Question: I can't figure this one on my own. Maybe I'm missing something. I have a controller and a directive which creates its own scope.
Plunker link : <URL>
Here is the controller code which just creates 3 variables and exposes a "change" function for each one :
'''
var myApp = angular.module("myApp",[]);
myApp.controller('MainController', function ( $scope, $rootScope ) {
$rootScope.showStuff = true;
$scope.showStuff2 = true;
$scope.showStuffObj = { stuff : true };
$scope.changeStuff = function () {
$rootScope.showStuff = false;
}
$scope.changeStuff2 = function () {
$scope.showStuff2 = false;
}
$scope.changeStuff3 = function () {
$scope.showStuffObj.stuff = false;
}
});
'''
Coming up next, the directive:
'''
myApp.directive("mydirective", function () {
return {
scope : {
showStuff : "=",
showStuff2 : "=",
showStuffObj : '='
},
restrict : "EA",
template : "<h2>Running</h2>",
link : function ( $scope ) {
console.log("running directive", $scope);
$scope.$watch("showStuff", function () {
console.log($scope.showStuff);
});
$scope.$watch("showStuff2", function () {
console.log($scope.showStuff2);
});
$scope.$watch("showStuffObj", function () {
console.log($scope.showStuffObj);
});
}
};
});
'''
Why do I get this ?

If the two way binding works, I should see the real values of the variables, not undefined. Why doesn't the watch update when I update the variables? This is very confusing.
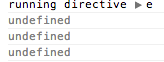
Answer: There are two problems:
As beniwal said, the attributes in the directives must be separated with dashes, while the local scope variables are in camelCase:
'''
<mydirective show-stuff="showStuff" show-stuff2="showStuff2" show-stuff-obj="showStuffObj">
'''
.
'''
scope : {
showStuff : "=",
showStuff2 : "=",
showStuffObj : "="
},
'''
For watching to work In case of showStuffObj, you must a) deep-watch the object, or directly watch a property. Deep-watching is expensive, so only do it if it is really necessary:
Watching single property:
'''
$scope.$watch("showStuffObj.stuff", function () {
console.log($scope.showStuffObj.stuff);
});
'''
Deep watch:
'''
$scope.$watch("localShowStuffObj", function () {
console.log($scope.localShowStuffObj);
}, true);
'''
The third parameter of watch set to true turns on deep watching.
plnkr: <URL>